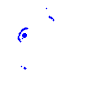
Particle: pion